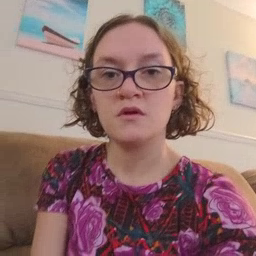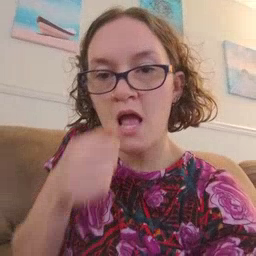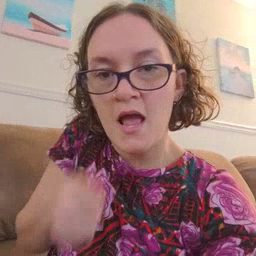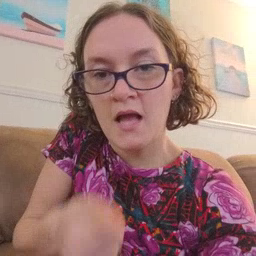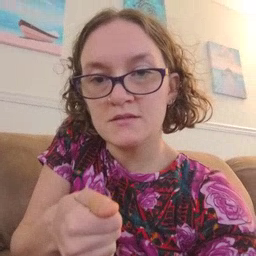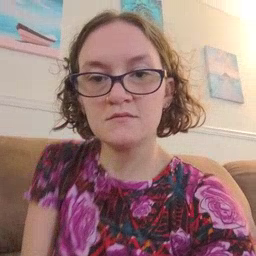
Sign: hide